Question: I had a tabBarApplication that I have as a template which has a UINavigation template on each tab.
I want to use that sample (sort of) and convert it into a single UIViewController in a nother application. I have presented 2 pieces of code, the first one is my template and the latter is what I am trying to make. Could anyone please give me some hints or help with how to that right? I keep getting errors, but they do not make sense to me as the tabBarApp does not need it a viewController declared.
First Code (the example):
'''
- (BOOL)application:(UIApplication *)application didFinishLaunchingWithOptions:(NSDictionary *)launchOptions
{
[self setupFetchedResultsController];
if (![[self.fetchedResultsController fetchedObjects] count] > 0 ) {
NSLog(@"!!!!! ~~> There's nothing in the database so defaults will be inserted");
[self importCoreDataDefaultRoles];
}
else {
NSLog(@"There's stuff in the database so skipping the import of default data");
}
// The Tab Bar
UITabBarController *tabBarController = (UITabBarController *)self.window.rootViewController;
// The Two Navigation Controllers attached to the Tab Bar (At Tab Bar Indexes 0 and 1)
UINavigationController *personsTVCnav = [[tabBarController viewControllers] objectAtIndex:0];
UINavigationController *rolesTVCnav = [[tabBarController viewControllers] objectAtIndex:1];
return YES;
}
'''
Second Code (what I am trying to make):
'''
- (BOOL)application:(UIApplication *)application didFinishLaunchingWithOptions:(NSDictionary *)launchOptions
{
[self setupFetchedResultsController];
if (![[self.fetchedResultsController fetchedObjects] count] > 0 ) {
NSLog(@"!!!!! ~~> There's nothing in the database so defaults will be inserted");
[self importCoreDataDefaultRoles];
}
else {
UIViewController *mainViewController = (UIViewController *)self.window.rootViewController;
UINavigationController *readingsTVCnav = [[mainViewController viewController] objectAtIndex:0];
// Override point for customization after application launch.
return YES;
}
'''
The fetching parts of the code are related to Core Data which already set up and working.
The reason for this change is that I want to have a plain view controller set up as the initial screen rather than the tabBarConfiguration.
Cheers Jeff
EDIT: I have added an image for clarity

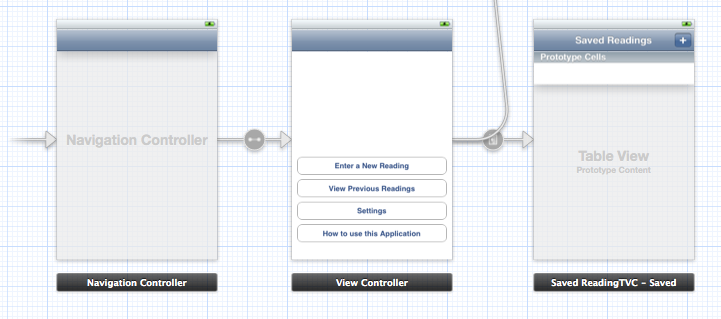
Answer: From what you describe and depict in your image, you have the navigation controller set up as your app's root view controller. So you can access it (if you need to) in your app delegate's 'didFinishLaunchingWithOptions:' method as follows:
'''
UINavigationController *navController = (UINavigationController *)self.window.rootViewController;
'''
Although for your app I don't think there's any reason you need to reference the nav controller from your app delegate. All the setup you need (with the exception of your code data code, which you say is already working) can be handled through the storyboard.
In your nagivationController's root viewController (the one with all the buttons) you should set up a segue from each button to the approperiate viewController in your storyboard. Bure sure to set then up as "push" segues so that it will push the view controller onto your navigationController's navigation stack. If there is any particular setup you need to do for the child view controller when the segue happens, you can implement the 'prepareForSegue:' method like this:
'''
- (void)prepareForSegue:(UIStoryboardSegue *)segue sender:(id)sender
{
if ([segue.identifier isEqualToString:@"ShowMyViewController"]) {
MyViewController *vc = (MyViewController*)segue.destinationViewController;
vc.title = @"My Title";
vc.someProperty = @"Some Value";
}
}
'''
You can (and should) identify each of your segues in the storyboard with a unique identifier so that you can identify them when this method is called.